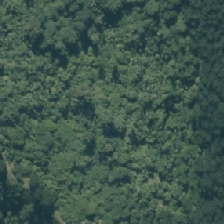
Land cover: indigenous_forest